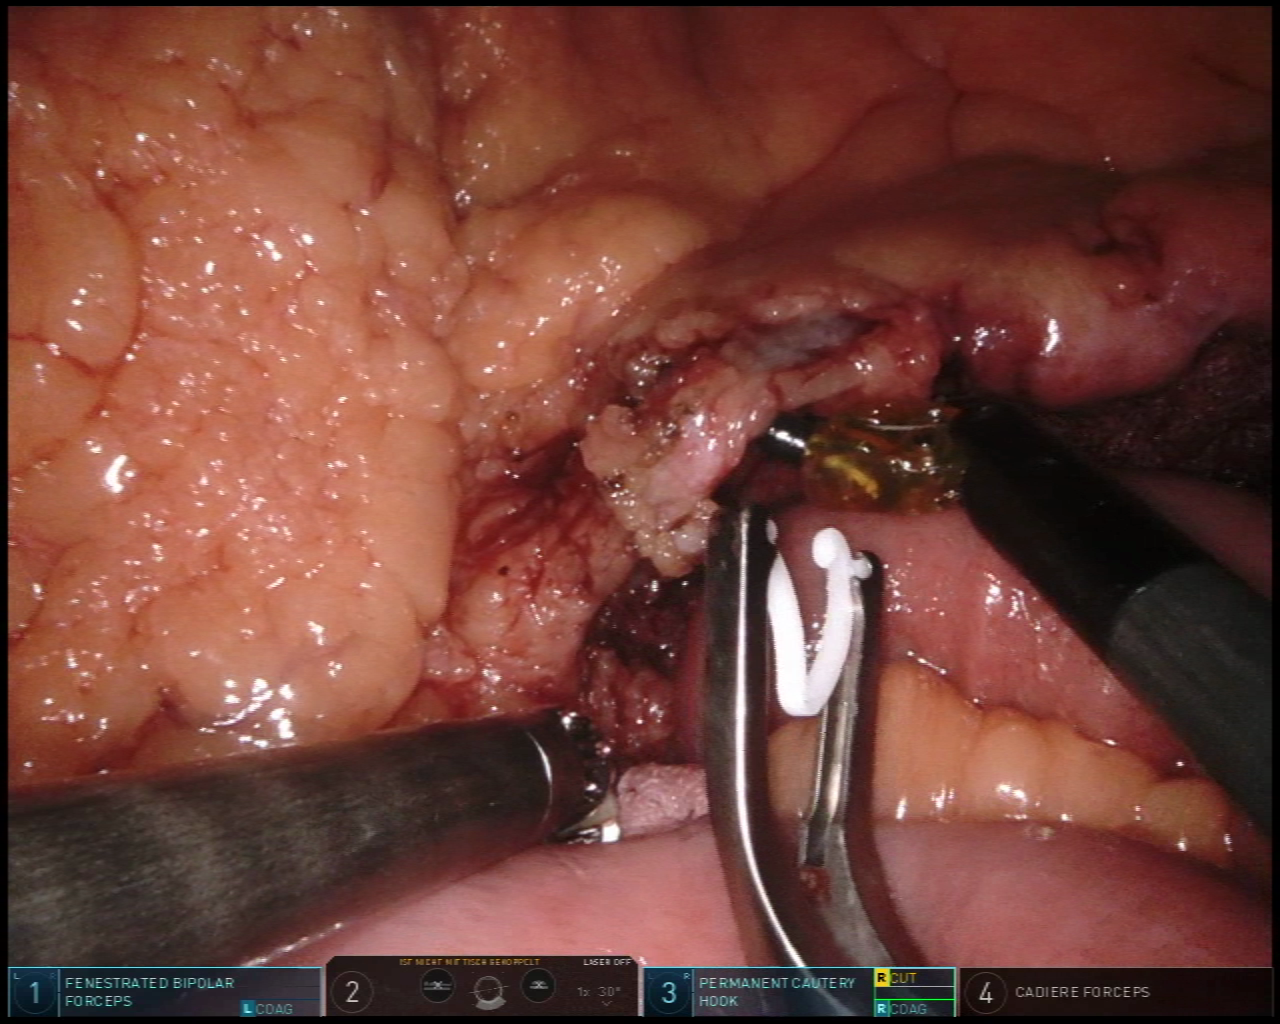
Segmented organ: intestinal_veins
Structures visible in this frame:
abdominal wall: no
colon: no
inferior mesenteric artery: no
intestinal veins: yes
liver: no
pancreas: no
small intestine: yes
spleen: no
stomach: no
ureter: no
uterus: no
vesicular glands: no